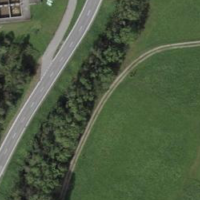
EUNIS habitat code: 24
Species observed at this site:
Colias croceus